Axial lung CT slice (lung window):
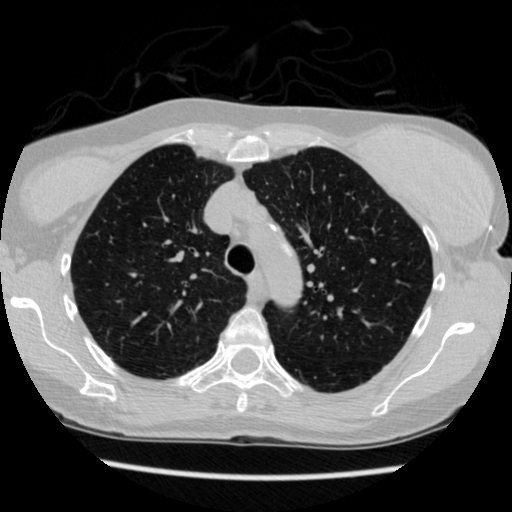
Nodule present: no